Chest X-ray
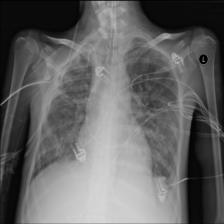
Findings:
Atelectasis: negative
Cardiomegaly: negative
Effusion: positive
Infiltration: positive
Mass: negative
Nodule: negative
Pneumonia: negative
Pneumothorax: negative
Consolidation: negative
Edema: negative
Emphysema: negative
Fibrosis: negative
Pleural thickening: positive
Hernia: negative